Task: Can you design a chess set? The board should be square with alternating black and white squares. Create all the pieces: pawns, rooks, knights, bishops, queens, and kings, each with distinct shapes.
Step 975:
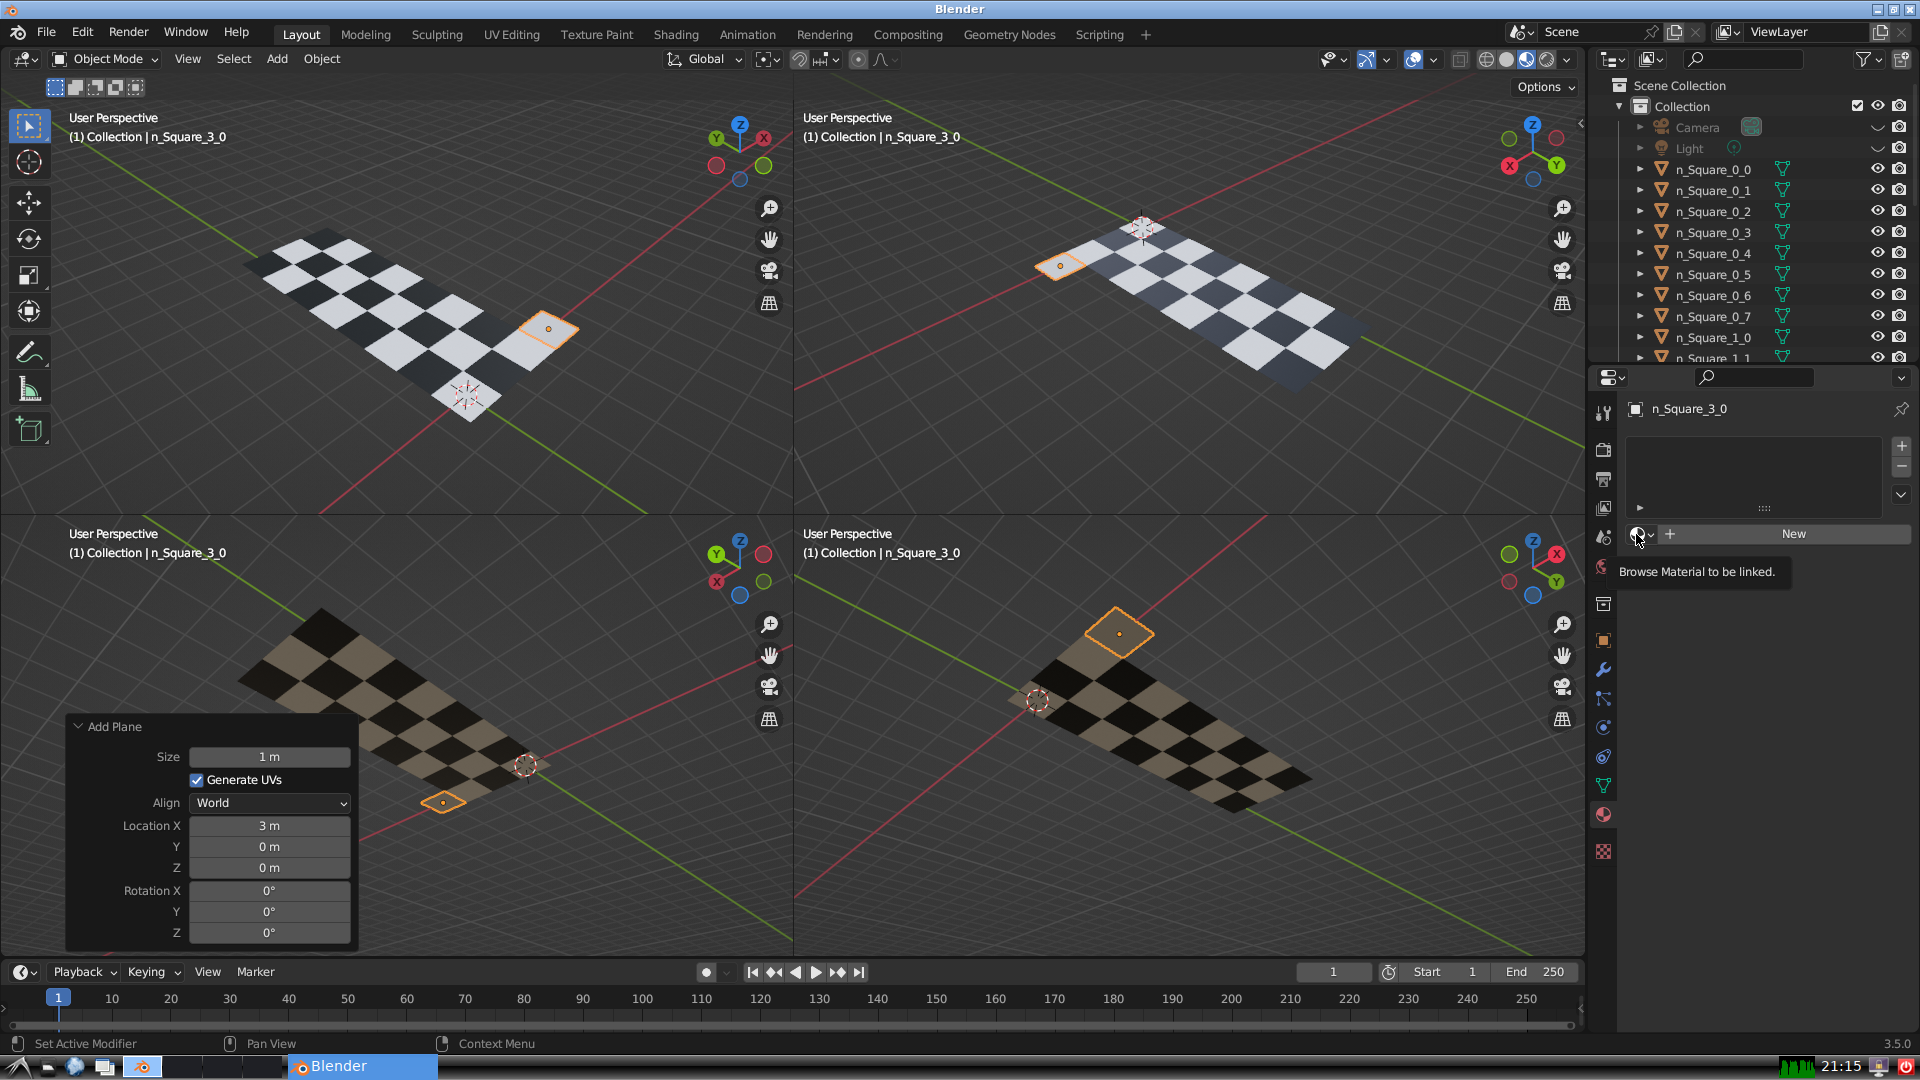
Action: click: no